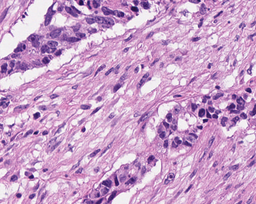
Tumor epithelial tissue: yes
Tumor-associated stroma tissue: yes
Normal tissue: no